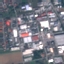
Label: Industrial